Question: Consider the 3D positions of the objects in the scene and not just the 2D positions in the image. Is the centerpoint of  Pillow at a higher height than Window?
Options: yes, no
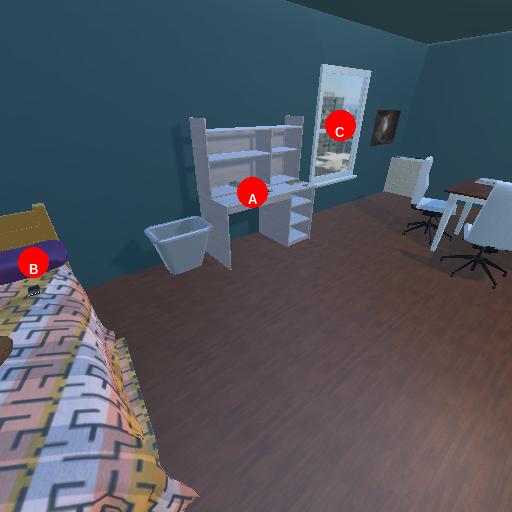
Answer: yes